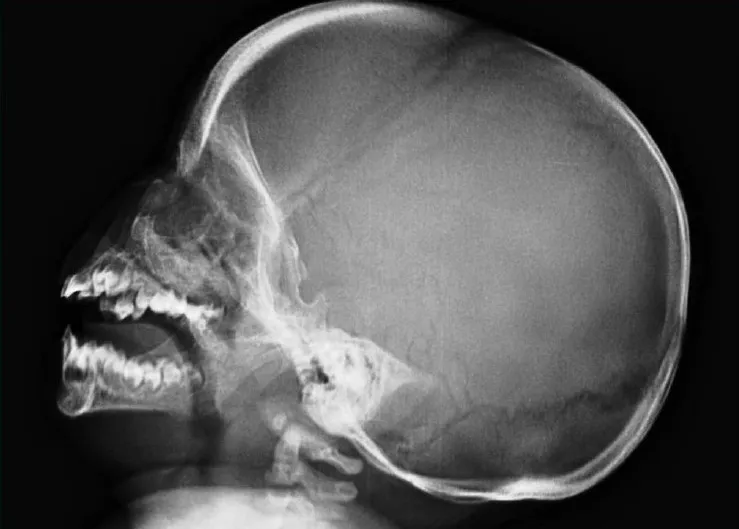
Lateral view of skull.
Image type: radiology (x_ray)